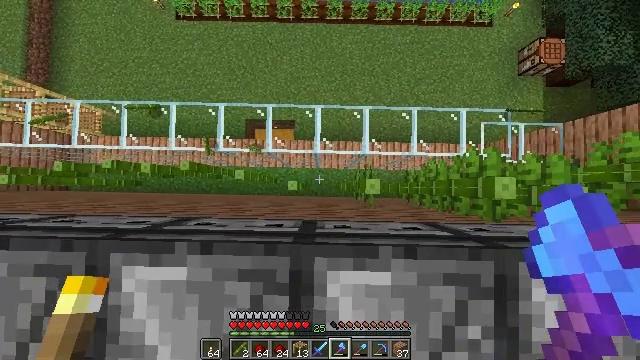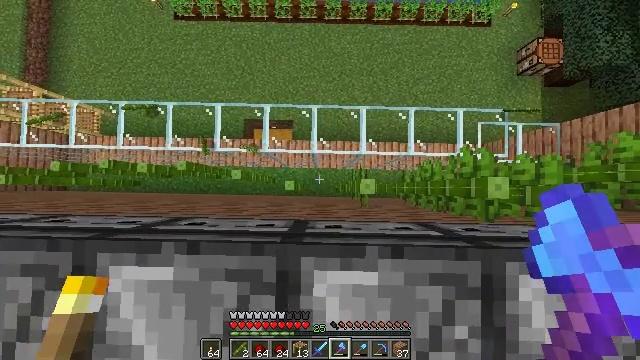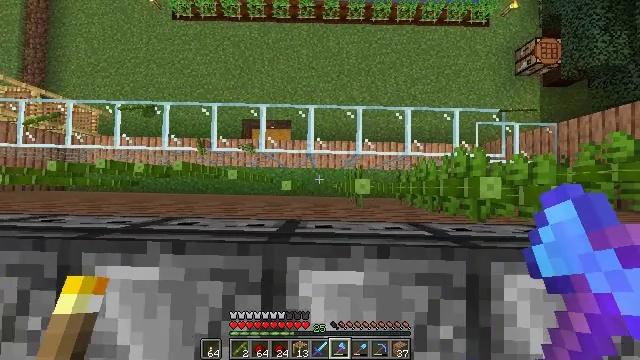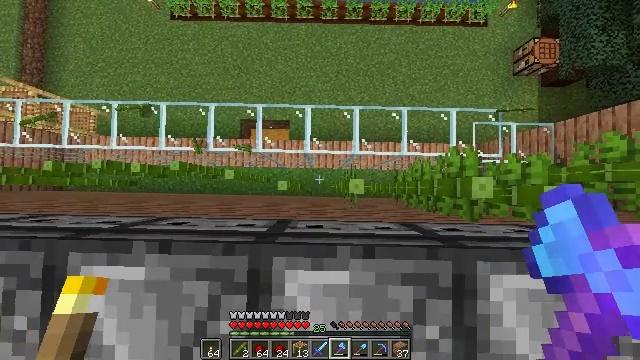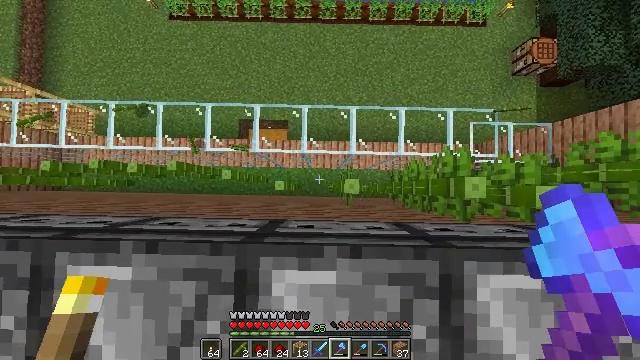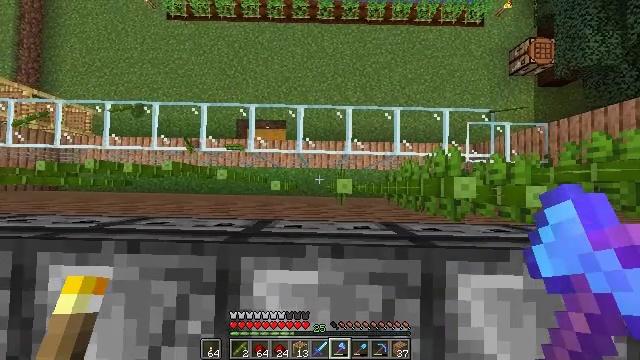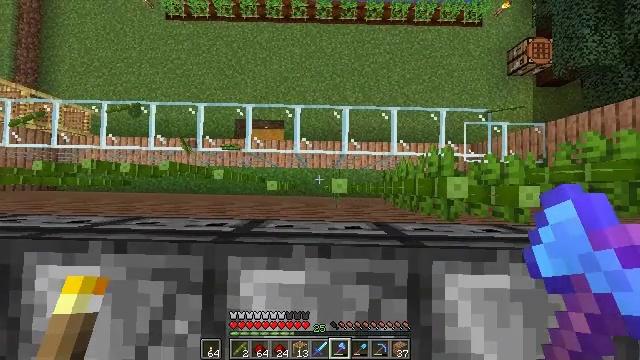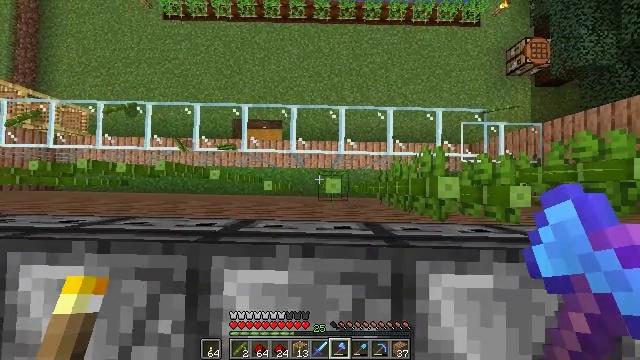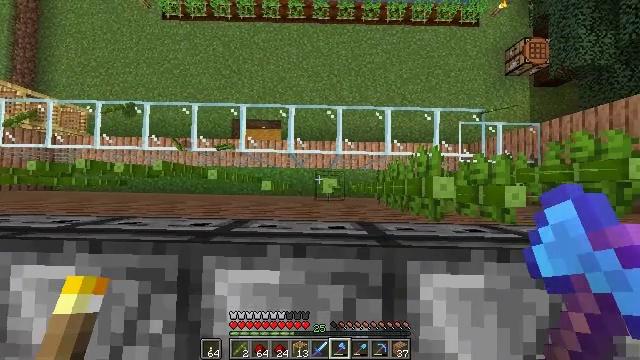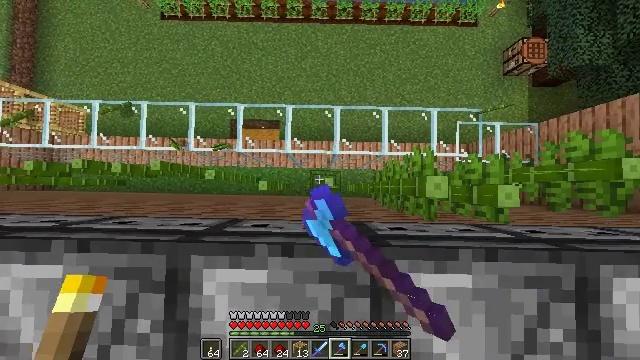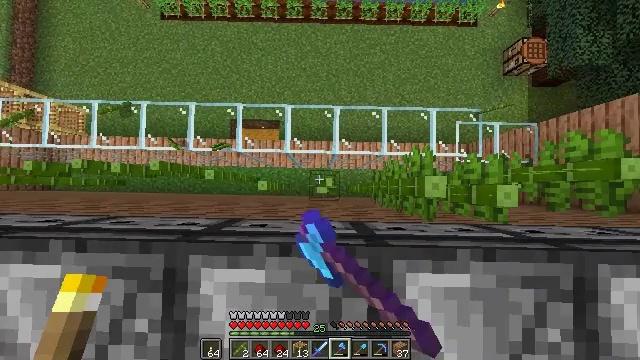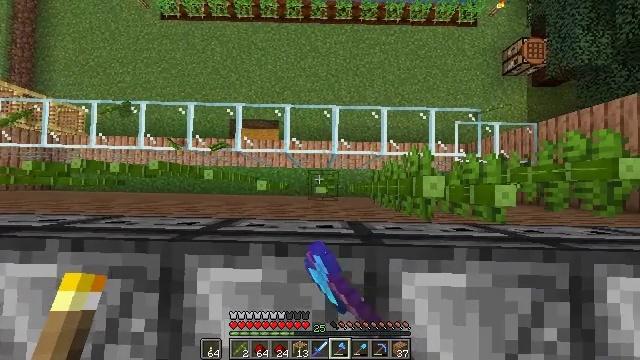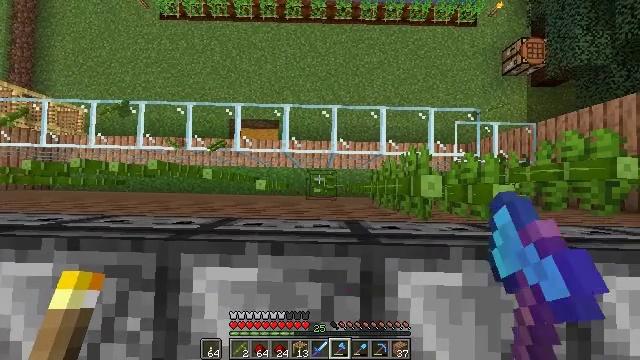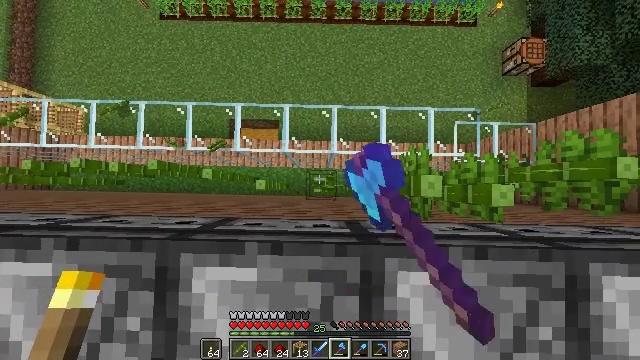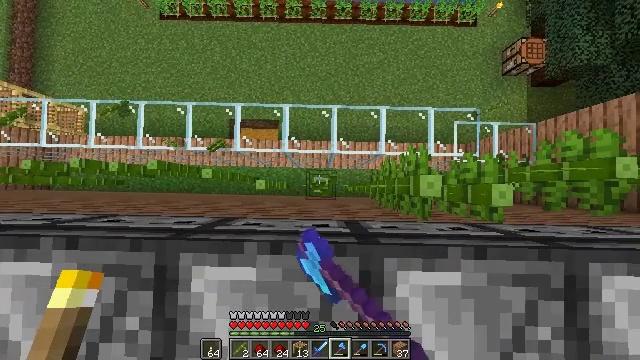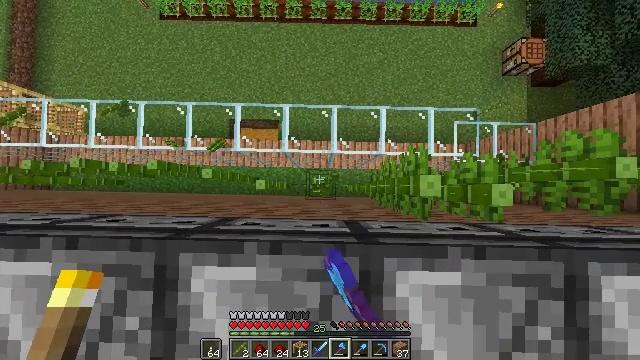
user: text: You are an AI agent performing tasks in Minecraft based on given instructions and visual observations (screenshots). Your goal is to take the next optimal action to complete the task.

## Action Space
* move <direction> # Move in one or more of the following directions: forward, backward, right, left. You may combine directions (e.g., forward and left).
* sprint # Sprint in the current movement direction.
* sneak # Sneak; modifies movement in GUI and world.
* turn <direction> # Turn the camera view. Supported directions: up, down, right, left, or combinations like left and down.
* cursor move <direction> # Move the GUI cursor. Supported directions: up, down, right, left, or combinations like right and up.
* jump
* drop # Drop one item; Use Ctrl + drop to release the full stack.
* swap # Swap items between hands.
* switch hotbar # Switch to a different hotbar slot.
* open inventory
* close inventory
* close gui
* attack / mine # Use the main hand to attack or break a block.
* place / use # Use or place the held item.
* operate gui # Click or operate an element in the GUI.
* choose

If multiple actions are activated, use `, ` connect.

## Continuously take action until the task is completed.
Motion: motion action
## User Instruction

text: Harvest bamboo from the farm.
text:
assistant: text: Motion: move right, sneak, attack / mine
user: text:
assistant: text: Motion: move right, sneak, attack / mine
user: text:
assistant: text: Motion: move right, sneak, attack / mine
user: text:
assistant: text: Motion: move right, sneak, attack / mine
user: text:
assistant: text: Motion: move right, sneak, attack / mine
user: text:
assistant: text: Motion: move right, sneak, attack / mine
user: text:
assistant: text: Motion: move right, sneak, attack / mine
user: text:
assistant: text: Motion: move right, sneak, attack / mine
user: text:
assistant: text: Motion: sneak, attack / mine
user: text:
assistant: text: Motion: sneak, attack / mine
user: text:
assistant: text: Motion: sneak, attack / mine
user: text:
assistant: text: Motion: sneak, attack / mine
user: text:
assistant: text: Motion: sneak, attack / mine
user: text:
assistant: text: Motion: sneak, attack / mine
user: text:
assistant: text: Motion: sneak, attack / mine
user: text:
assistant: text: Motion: sneak, attack / mine
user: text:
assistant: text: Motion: sneak, attack / mine
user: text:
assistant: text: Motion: sneak, attack / mine
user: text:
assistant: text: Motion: sneak, attack / mine
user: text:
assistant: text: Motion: sneak, attack / mine
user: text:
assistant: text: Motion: sneak, attack / mine
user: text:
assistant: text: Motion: sneak, attack / mine
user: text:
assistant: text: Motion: sneak, attack / mine
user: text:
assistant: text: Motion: sneak, attack / mine
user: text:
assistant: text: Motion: sneak, attack / mine
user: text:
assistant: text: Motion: sneak, attack / mine
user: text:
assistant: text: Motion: sneak, attack / mine
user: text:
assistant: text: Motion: sneak, attack / mine
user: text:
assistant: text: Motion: sneak, attack / mine
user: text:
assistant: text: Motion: sneak, attack / mine